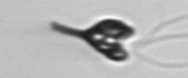
Label: Pyramimonas_longicauda